Interaction volume radius: 5 \u00c5
Interaction volume height: 15 \u00c5
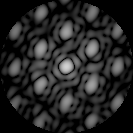
Disorder parameter: 0.2324